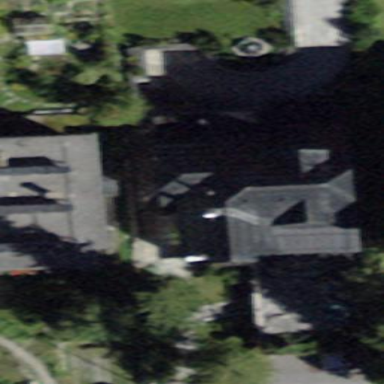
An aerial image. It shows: Building with tile roof.